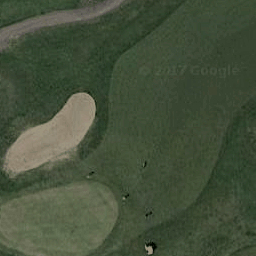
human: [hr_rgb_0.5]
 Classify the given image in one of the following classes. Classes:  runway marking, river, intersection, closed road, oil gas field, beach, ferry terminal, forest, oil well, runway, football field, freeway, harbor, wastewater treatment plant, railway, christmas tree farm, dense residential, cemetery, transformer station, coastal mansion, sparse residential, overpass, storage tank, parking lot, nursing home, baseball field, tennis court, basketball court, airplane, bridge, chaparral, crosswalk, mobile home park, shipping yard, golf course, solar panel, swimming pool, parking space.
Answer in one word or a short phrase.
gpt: golf course